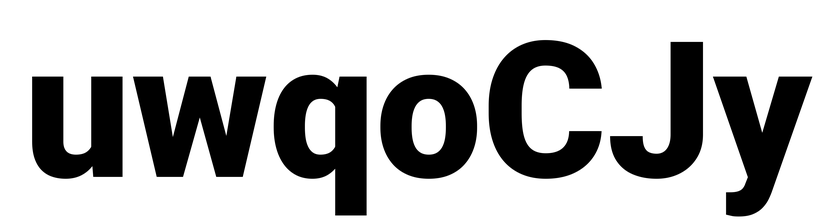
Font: Roboto_Black